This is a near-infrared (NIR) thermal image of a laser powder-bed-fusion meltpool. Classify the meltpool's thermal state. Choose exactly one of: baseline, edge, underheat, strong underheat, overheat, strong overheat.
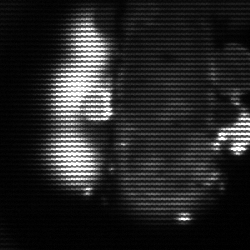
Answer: strong underheat